Question: So I have a parent div named .body and I have inside this body two container divs. The news container which holds basically holds the news all together in one nice neat little place, I have applied float: left; to this to basically keep it to the left, on the right I have a sidebar element with float: right; on it. Whenever I go past the min-height: 100%; I get a result like so...
It runs completely outside the body container and out into the beyond... how do I fix this?
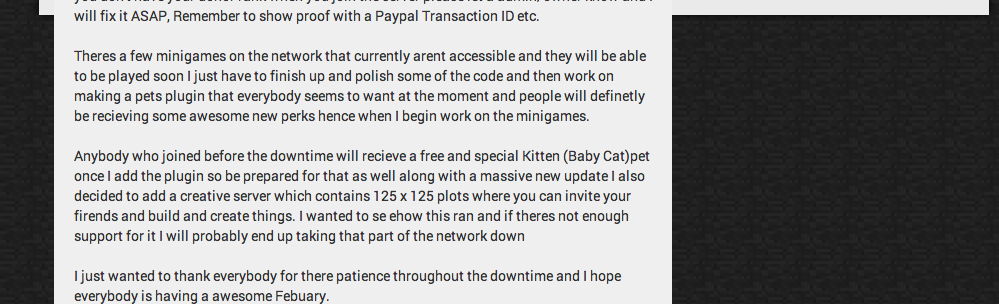
Answer: You need to clear the floating.
You can do one of these:
- 'clear: both'- 'overflow: hidden''visible''.body'